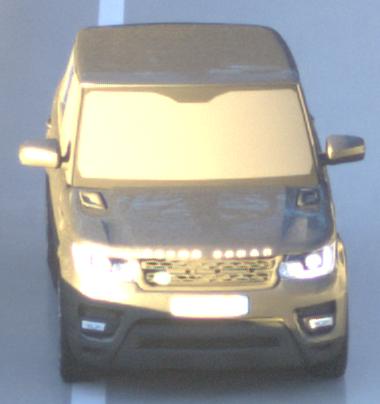
Make: Land Rover
Model: Range Rover Sport 5.0 V8 SC
Detailed model: Range Rover Sport (II)
Model produced from: 2013/09
Model produced until: 2015/07
Doors: 5
Color: gray
Road condition: wet road
Daytime: sunrise or sunset
Contrast: high contrast